Question: I'm trying to CSS style some HTML to look like the following image. I've decided to use a definition list with some classes to do this.

I'm trying to
1. move the price to immediately follow the dt tag and
2. remove the default dd styling so that it is all the way to the left.
Here is my HTML:
'''
<dl>
<dt>Classic Italian Hoagie</dt>
<dd class="price">$8</dd>
<dd class="desc">Pepperoni, salimi, capicola, banana peppers, romaine, tomatoes, provolone & housemade olive oil & herb vinaigrette on a hoagie bun</dd>
</dl>
'''
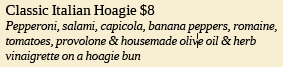
Answer: To answer the first part of your question, floating the 'dt' and the '.price' to the left will line them up next to one another.
You can then get the other 'dd' tags to 'clear:left' which solves your problem.
'''
dt, .price{
float:left;
clear:none;
margin-right:5px;
}
dd{
clear:left;
}
'''
<URL>
As for your second question, I don't see any default styling causing margins on the 'dd'. It looks as required for me but if not you can always put a 'margin-left:0;' on the 'dd'.